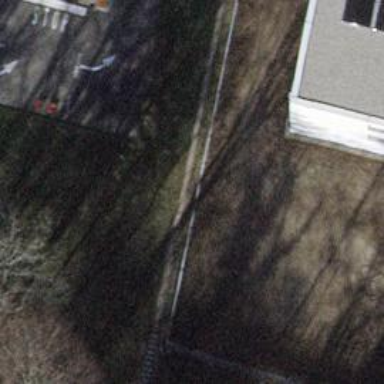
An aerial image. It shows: Unpaved steps.